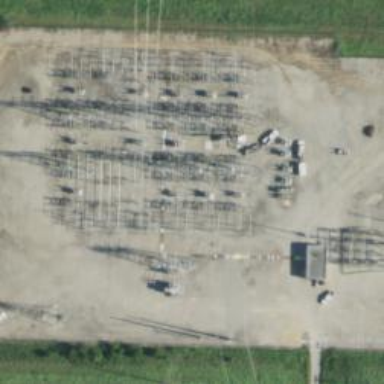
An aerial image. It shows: Switch for power supply.